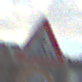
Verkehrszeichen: FussgaengerueberwegLinks
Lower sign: Geschwindigkeit50
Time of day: MorningAfternoon
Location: Outdoor (Suburban)
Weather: PartlyCloudy
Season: NotSpecified
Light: Natural